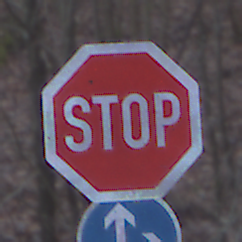
Verkehrszeichen: Stop
Zusatzzeichen unten: VorgeschriebeneFahrtrichtungGeradeausOderRechts
Umgebung: Outdoor, Nature
Tageszeit: MorningAfternoon
Wetter: Overcast
Licht: Natural
Jahreszeit: Winter
Kontrast: LowContrast